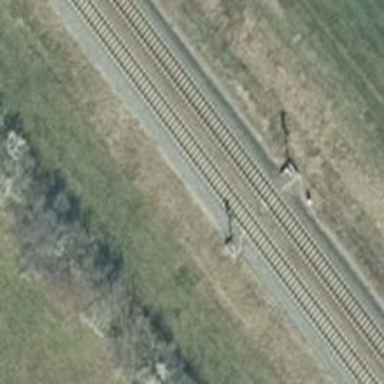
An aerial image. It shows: Light railway signal with light crossing form.